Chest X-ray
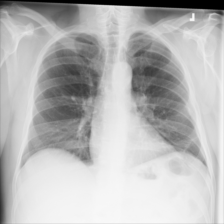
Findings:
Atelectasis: positive
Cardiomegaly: negative
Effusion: negative
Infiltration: negative
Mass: negative
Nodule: negative
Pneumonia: negative
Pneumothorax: negative
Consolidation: negative
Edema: negative
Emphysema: negative
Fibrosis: negative
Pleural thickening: negative
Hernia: negative